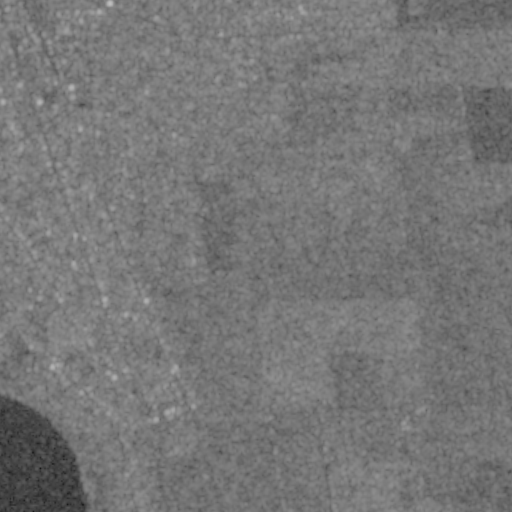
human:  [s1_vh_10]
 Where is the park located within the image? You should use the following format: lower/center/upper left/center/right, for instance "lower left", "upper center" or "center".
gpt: The park is located in the center left of the image.
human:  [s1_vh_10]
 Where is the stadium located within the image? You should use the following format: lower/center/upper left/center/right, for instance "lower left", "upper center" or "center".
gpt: The stadium is located in the lower left of the image.
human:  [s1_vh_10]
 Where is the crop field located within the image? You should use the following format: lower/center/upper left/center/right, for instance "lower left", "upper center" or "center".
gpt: There is no crop field in the image.

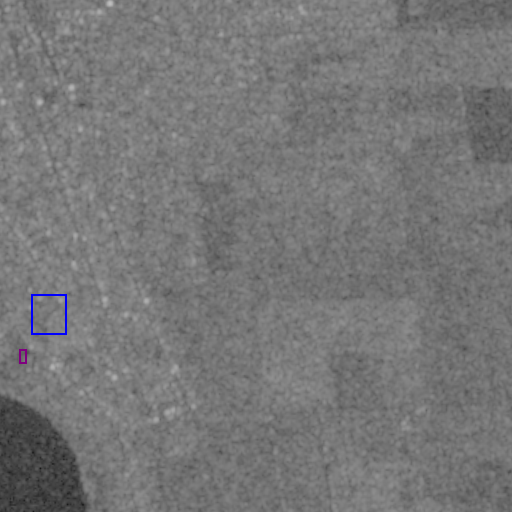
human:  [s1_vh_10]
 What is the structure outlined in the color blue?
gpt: The structure outlined in blue is a park.
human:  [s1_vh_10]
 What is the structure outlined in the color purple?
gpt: The structure outlined in purple is a stadium.
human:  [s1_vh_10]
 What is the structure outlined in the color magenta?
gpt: There is no magenta outline.